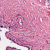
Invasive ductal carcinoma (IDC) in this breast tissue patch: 0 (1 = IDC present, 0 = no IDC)